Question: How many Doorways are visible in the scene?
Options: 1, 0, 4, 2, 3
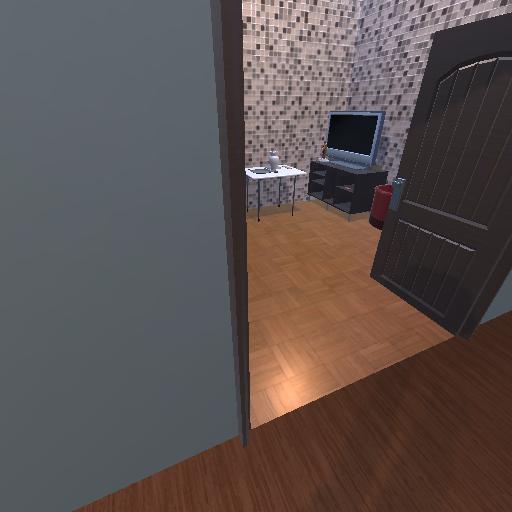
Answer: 1